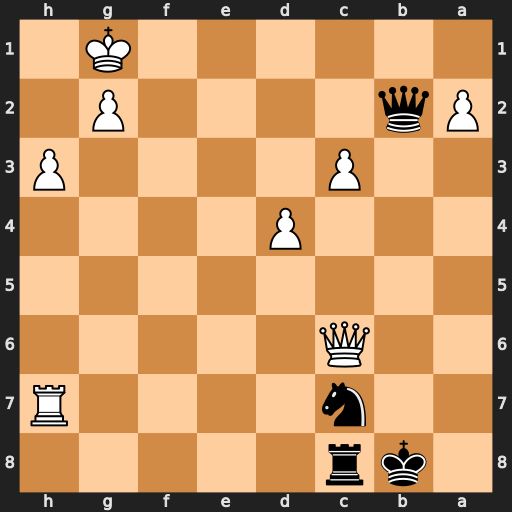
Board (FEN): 1kr5/2n4R/2Q5/8/3P4/2P4P/Pq4P1/6K1
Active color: b
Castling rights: -
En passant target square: -
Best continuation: Qb1+ Kh2 Qxh7